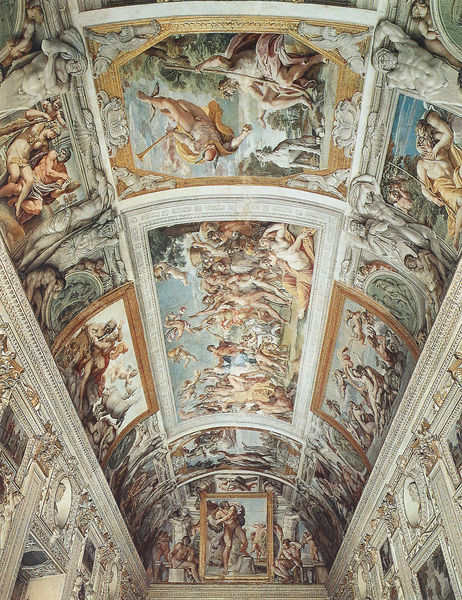
Titel: Deckenfresken der Galleria Farnese
Künstler: Annibale Carracci
Standort: Rom, Palazzo Farnese (EU - I - Latium)
Schlagwörter: gemälde, himmel, nackt, weiß, wolken, frauen, menschen, paris, raum, schloss, tiere, fächer, malerei, barock, rahmen, stein, felder, kirche, gold, decke, renaissance, rokoko, engel, bilder, perspektive, saal, figuren, ornamente, wandmalerei, esszimmer, stuck, halle, foto, gewölbe, kathedrale, rom, gesims, götter, fresken, deckengemälde, fresko, szenen, tonnengewölbe, trompete, deckenfresko, 1, berock, tonnengewülbe